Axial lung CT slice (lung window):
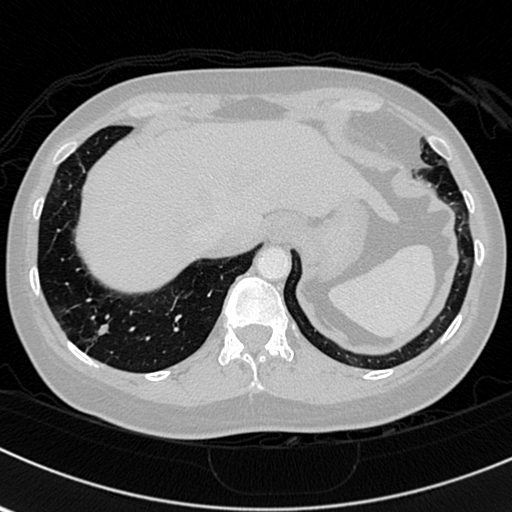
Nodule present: no